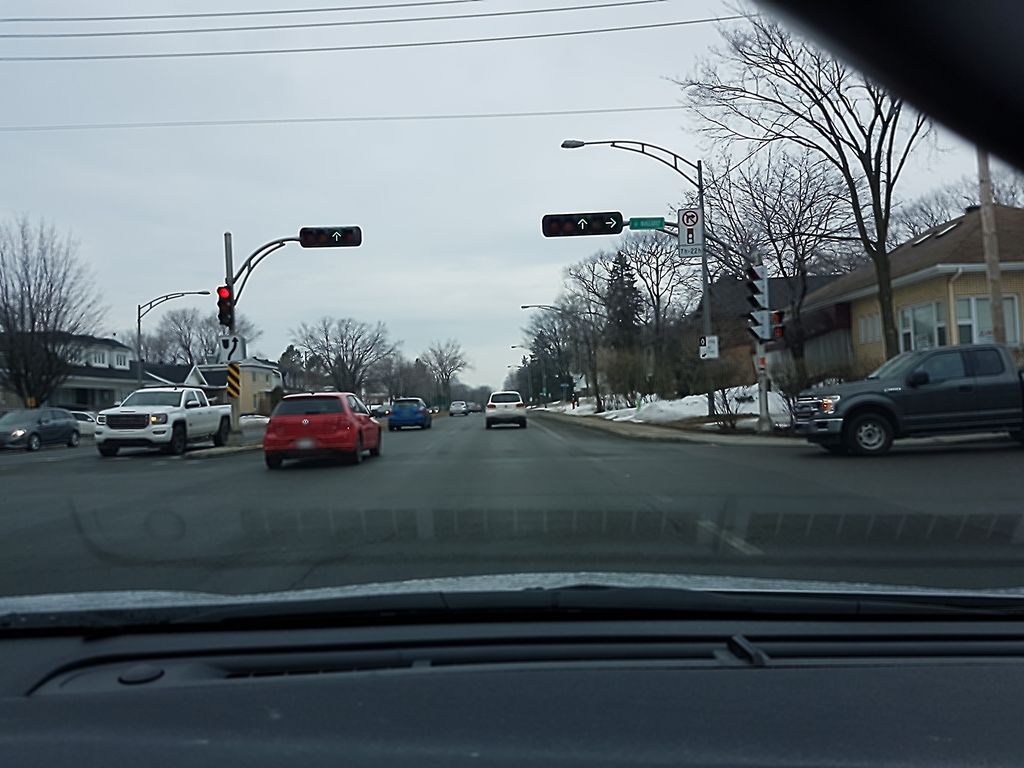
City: quebec_city